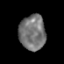
Tissue: prostate
Cell type: T cells
Senescence score: 0.3443
Nuclear area (px): 903
Mean DAPI intensity: 117.001